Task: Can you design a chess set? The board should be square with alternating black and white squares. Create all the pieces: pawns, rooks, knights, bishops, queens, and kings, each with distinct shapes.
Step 4254:
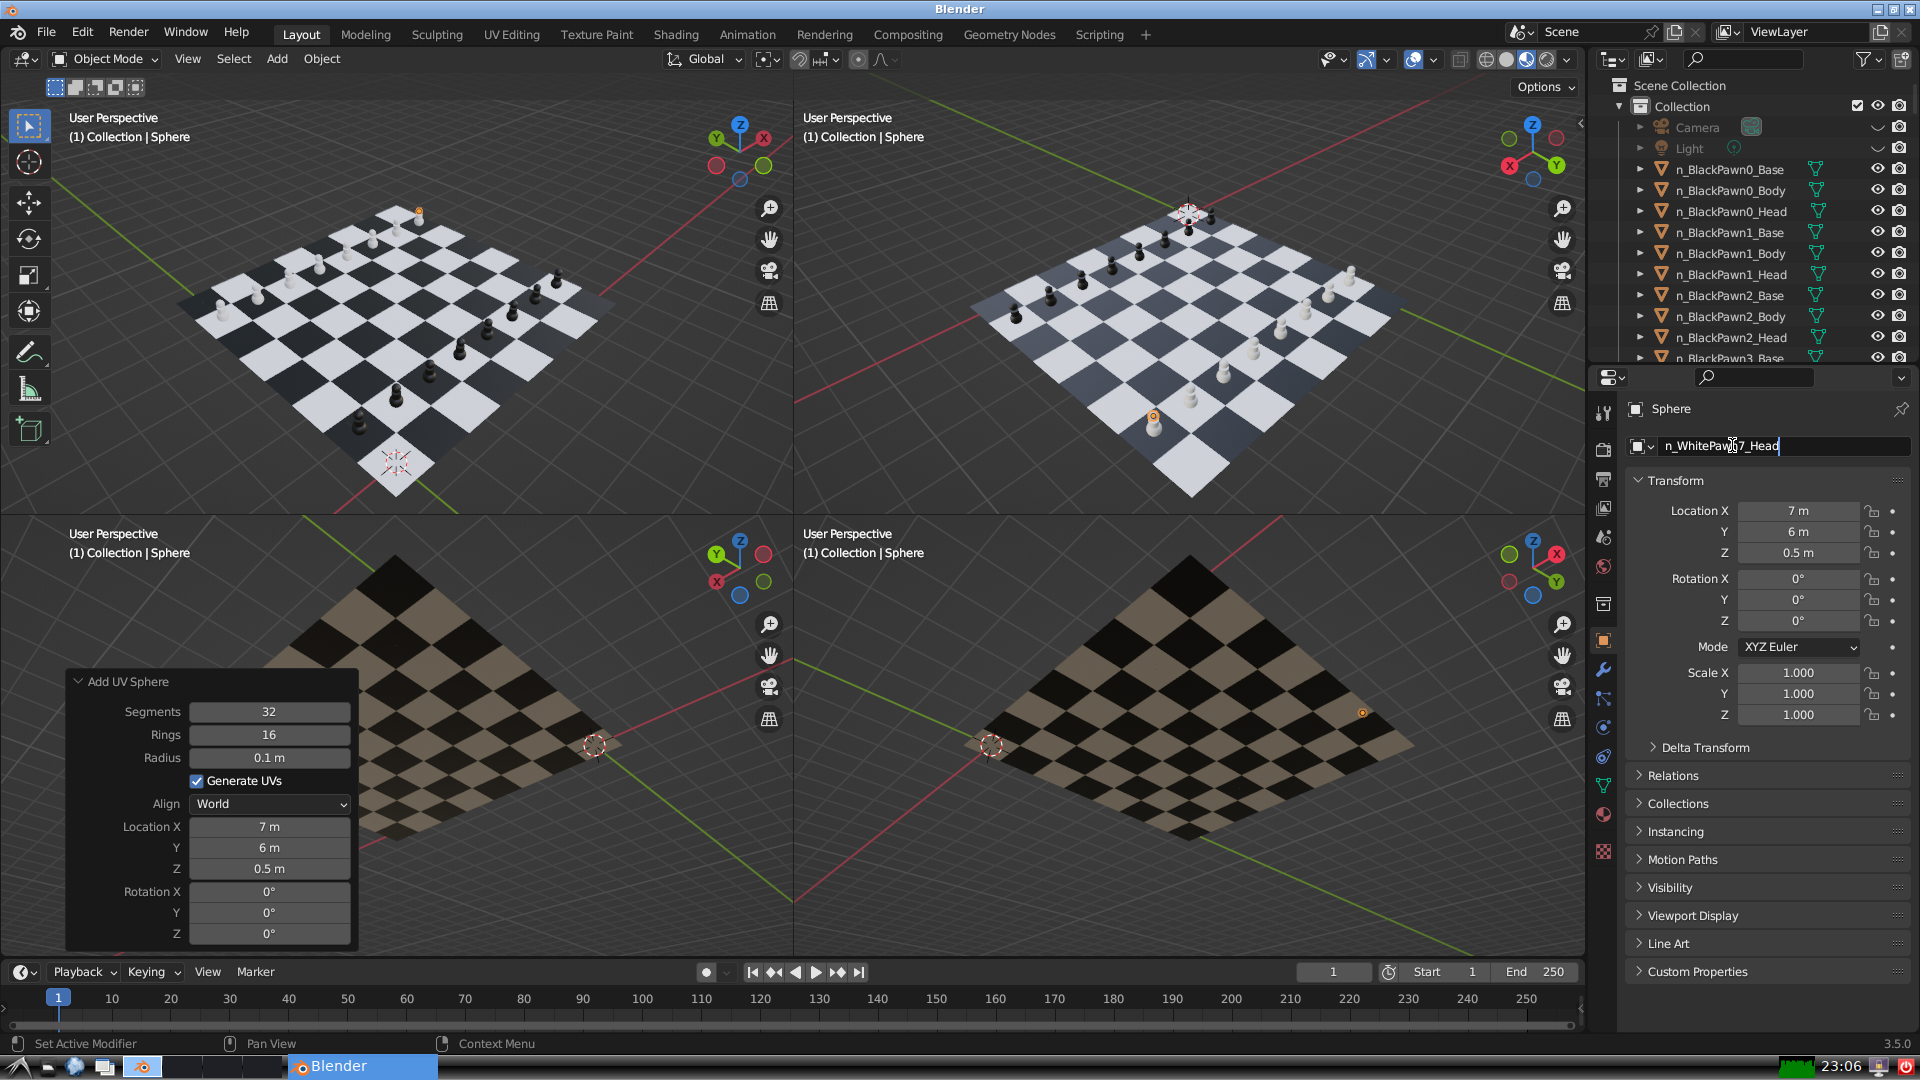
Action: {"key_press": ['Return']}